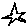
Label: star